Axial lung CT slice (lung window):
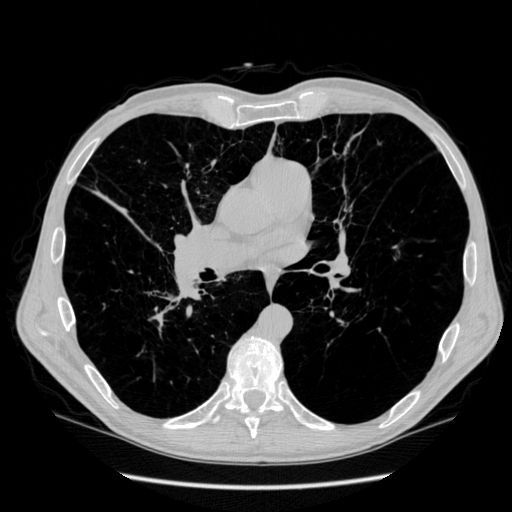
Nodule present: no